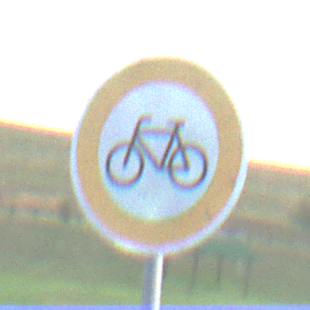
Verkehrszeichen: VerbotRadverkehr
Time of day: SunriseSunset
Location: Outdoor (RoadRail)
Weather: PartlyCloudy
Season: NotSpecified
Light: Natural